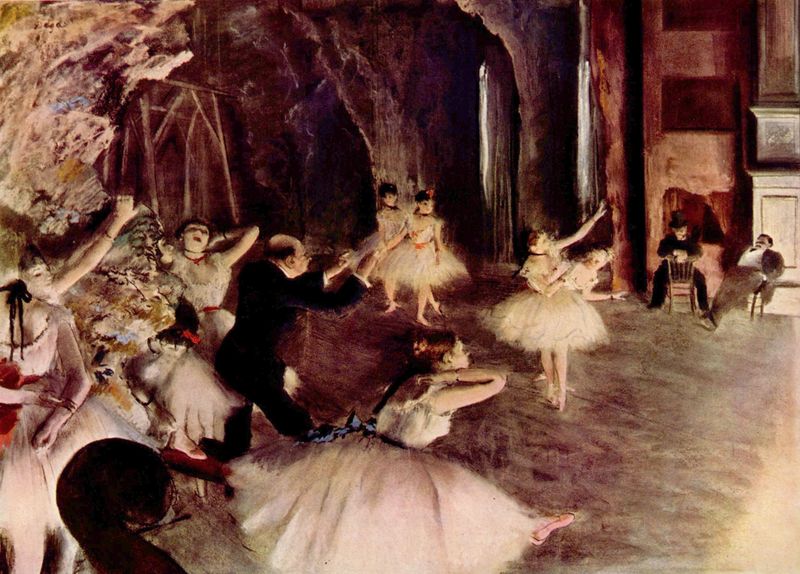
Titel: Bühnenprobe
Künstler: Edgar Degas
Standort: New York (New York)
Institution: The Metropolitan Museum of Art
Schlagwörter: blau, gemälde, mann, schatten, weiß, frauen, gelb, grün, impressionismus, menschen, mädchen, ocker, sitzen, ausschnitt, bewegung, braun, degas, edgar degas, fenster, frau, frisur, geste, grau, holz, kleid, kleider, licht, männer, pastell, raum, schwarz, stuhl, stühle, gürtel, rot, ball, beige, expressionismus, herren, malerei, rock, schleife, tanz, zylinder, anzug, arme, band, spitze, stehen, herr, vorhang, boden, haare, kostüm, pose, sitzend, bass, bühne, musik, orchester, schleifen, tanzen, theater, tänzerin, tänzerinnen, rosa, hellblau, spanien, taille, dutt, balett, ballerina, ballett, beobachten, cello, choreograph, choreographie, lehrer, parkett, probe, röcke, schuhe, schule, spitzenschuhe, studie, tanzsaal, tanzschule, tutu, tüll, tütü, vortanzen, zuschauer, üben, moderne, lila, tag, violett, auftritt, ballettschuhe, balletttänzerinnen, beleuchtung, bühnenbild, drehen, loge, saal, spitzentanz, frack, detail, musikinstrument, stuhllehne, rüschen, zeigen, weste, reflexion, halle, logen, foto, zusehen, eingang, gerüst, dynamik, übungen, fragment, hosentaschen, ausgestreckt, kulisse, postament, gewebe, bänder, drehung, tänzer, eleganz, august, spass, augenblick, angeschnitten, emotion, dirigent, proben, rittlings, spanier, rpck, dunekl, glatzkopf, prüfen, tanzfläche, grober pinselduktus, dirigieren, plie, balettstunde, vrack, aufschrei, dickbäuchig, balettmeister, glazte, piruoetten, schlelife